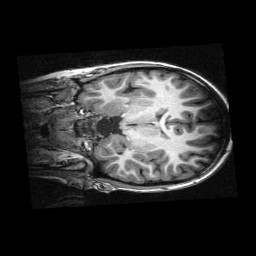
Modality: T1w
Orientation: coronal
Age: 10
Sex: female
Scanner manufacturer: siemens
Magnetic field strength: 3 T
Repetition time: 2.3 s
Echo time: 0.00336 s